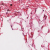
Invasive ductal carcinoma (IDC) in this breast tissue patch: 0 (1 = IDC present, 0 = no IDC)